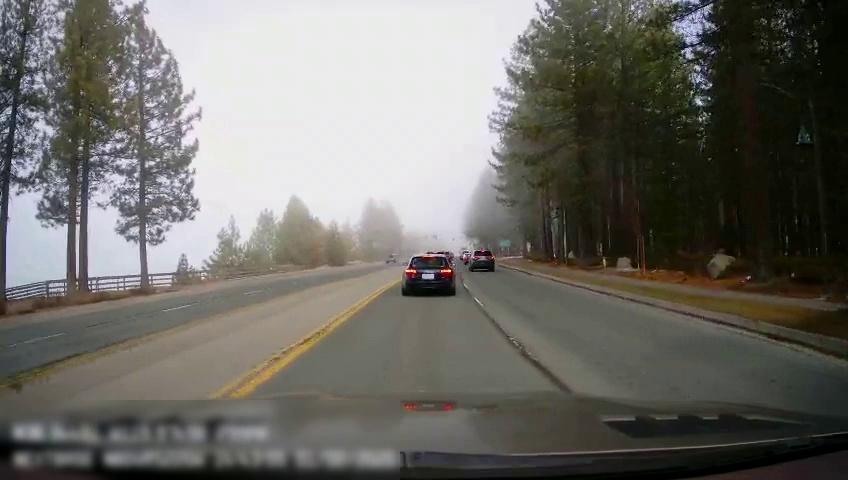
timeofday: Day
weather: Sunny
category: Drivable Space
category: Vehicles | Car
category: Vehicles | Car
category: Vehicles | SUV
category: Vehicles | Car
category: Lanes | Opposite Lane
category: Lanes | Current Lane
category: Lanes | Current Lane
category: Lanes | Opposite Lane
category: Traffic | Signs